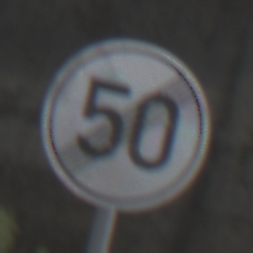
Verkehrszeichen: EndeGeschwindigkeit50
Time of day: Midday
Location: Outdoor (Suburban)
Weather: Overcast
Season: NotSpecified
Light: Natural